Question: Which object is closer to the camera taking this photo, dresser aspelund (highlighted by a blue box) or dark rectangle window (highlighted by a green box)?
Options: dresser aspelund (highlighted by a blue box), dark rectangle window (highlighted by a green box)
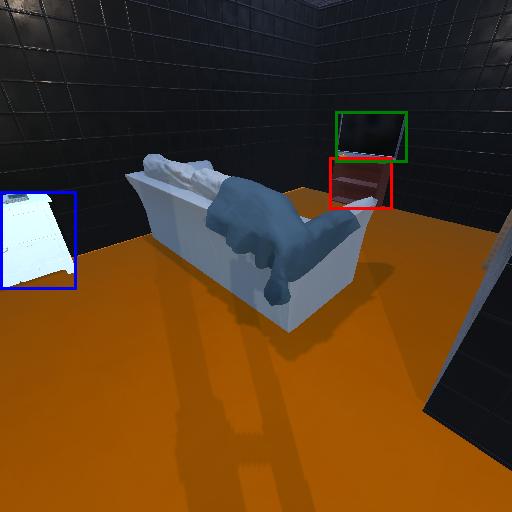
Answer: dresser aspelund (highlighted by a blue box)